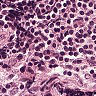
Metastatic tissue present: no